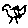
Label: bird